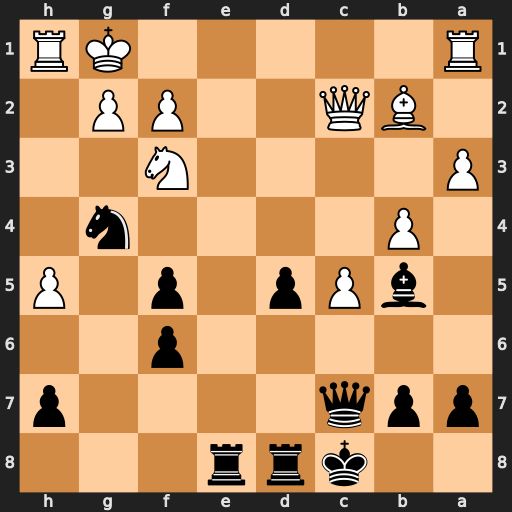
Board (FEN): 2krr3/ppq4p/5p2/1bPp1p1P/1P4n1/P4N2/1BQ2PP1/R5KR
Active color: b
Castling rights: -
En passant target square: -
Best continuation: Re2 Qxf5+ Bd7